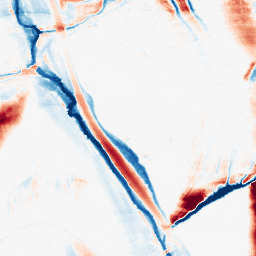
Category: morphological
Decomposition family: morphological_ellipse
Decomposition parameters: operation: average
width: 10
height: 50
Upsampling method: bspline
Upsampling parameters: scale: 4
Upsampling scale: 4